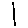
Label: line